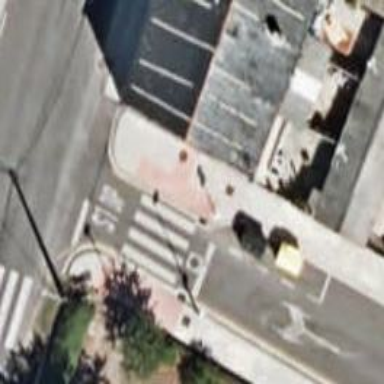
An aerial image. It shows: Uncontrolled crossing on the road.